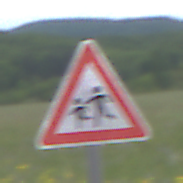
Verkehrszeichen: KinderRechts
Umgebung: Outdoor, RoadRail
Tageszeit: Midday
Wetter: PartlyCloudy
Licht: Natural
Jahreszeit: NotSpecified
Kontrast: LowContrast